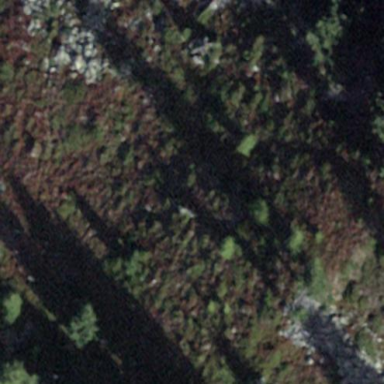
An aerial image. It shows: Landscape covered with heath.